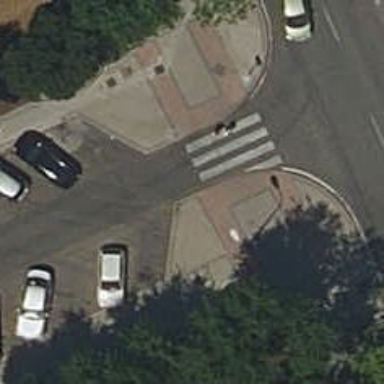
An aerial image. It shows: Uncontrolled zebra crossing on the road.